Question: In Textmate you were able to see what Symbol (aka function) you were in by looking at the status bar: (Outlined in red)

I know in Sublime Text 2 I can get to a symbol quickly using command + r but is there any way to get something similar to Textmate's status bar showing in ST2?
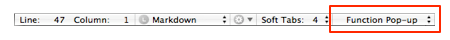
Answer: I use <URL>, which does exactly that. You can set it to show any combination of file/ class/ function/ arguments. Its nice.